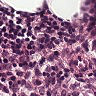
Metastatic tissue present: no